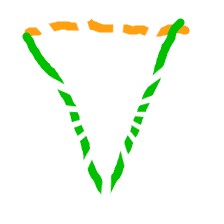
Shape: triangle